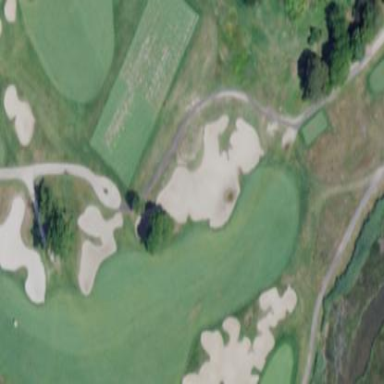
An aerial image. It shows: Sandy area is golf bunker.